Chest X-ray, AP view. Patient: 38 years old, sex F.
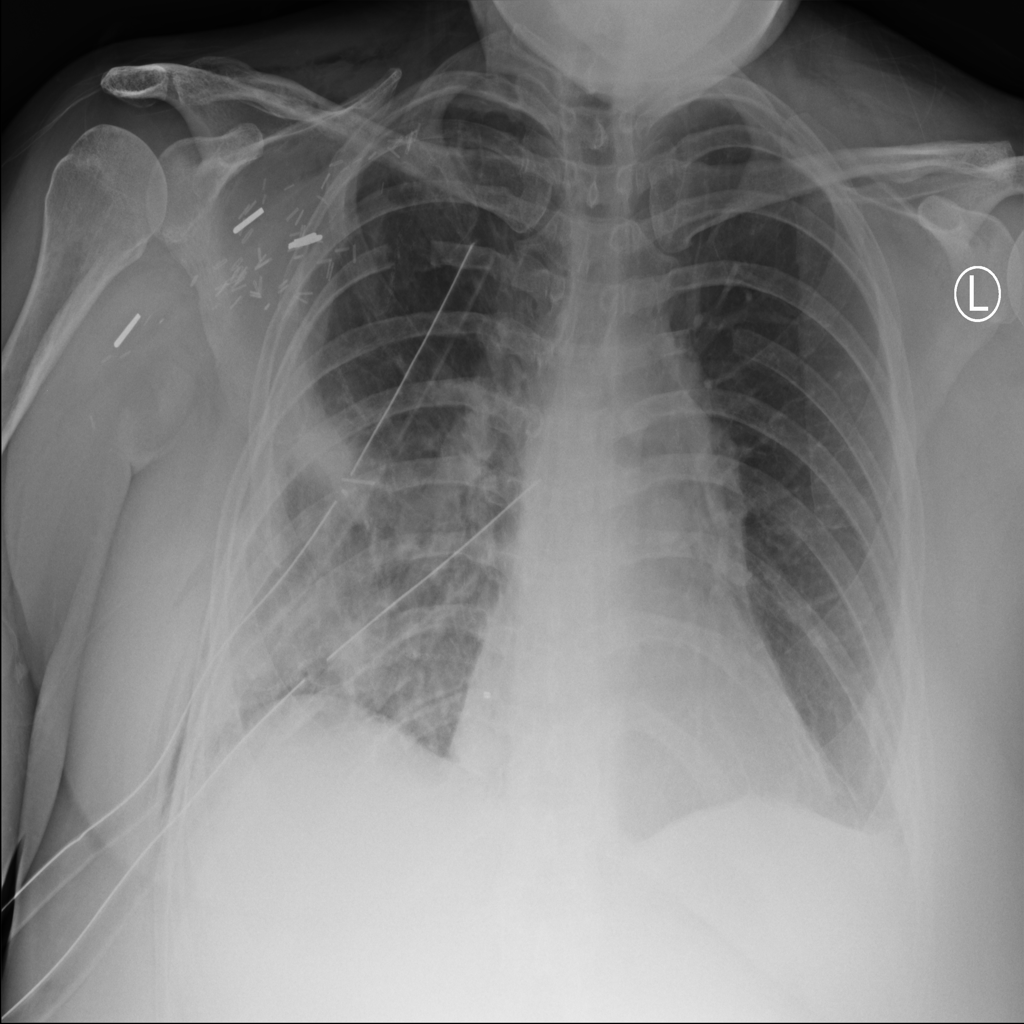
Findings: Infiltration